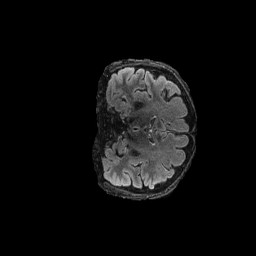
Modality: FLAIR
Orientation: coronal
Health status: ill
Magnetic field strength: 3 T